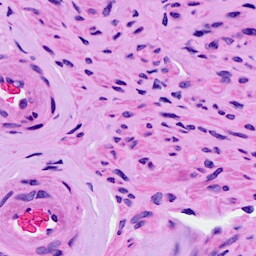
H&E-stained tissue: Ovarian